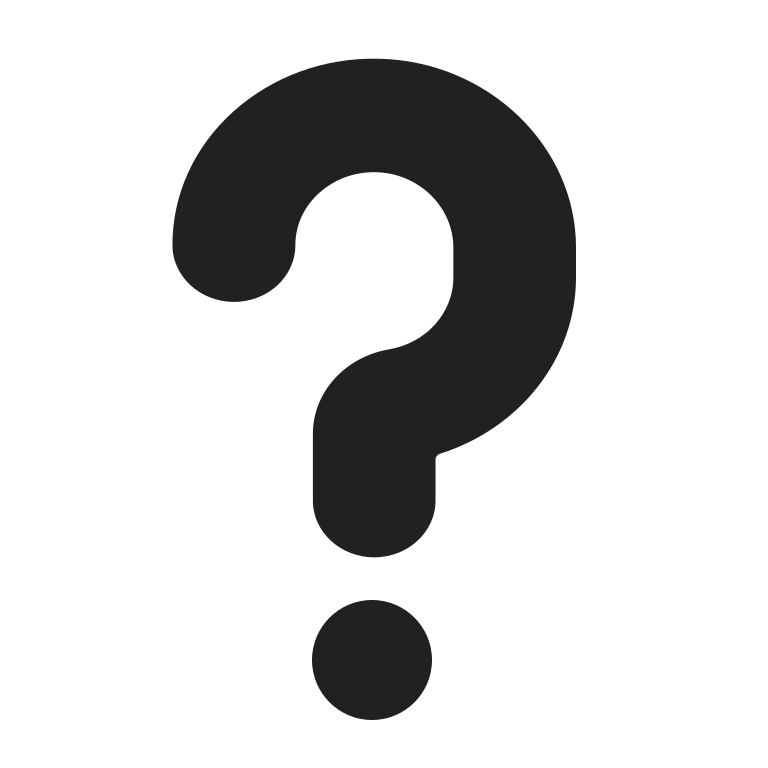
red question mark high contrast